Question: I am doing this code in HelloWorld.c
'''
#include "com_testndk_HelloWorld.h"
JNIEXPORT jstring JNICALL Java_com_testndk_HelloWorld_messageFromNativeCode (JNIEnv * env, jobject jObj)
{
return (*env)->NewStringUTF(env, "Hello World!");
}
'''
It show me error on 'JNIEXPORT jstring' and when i compile ndk then it show me this error

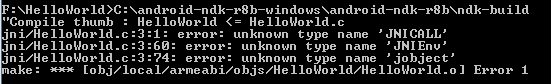
Answer: You need to include '<jni.h>'